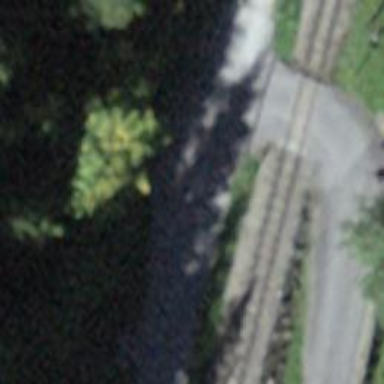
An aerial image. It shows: Bench.